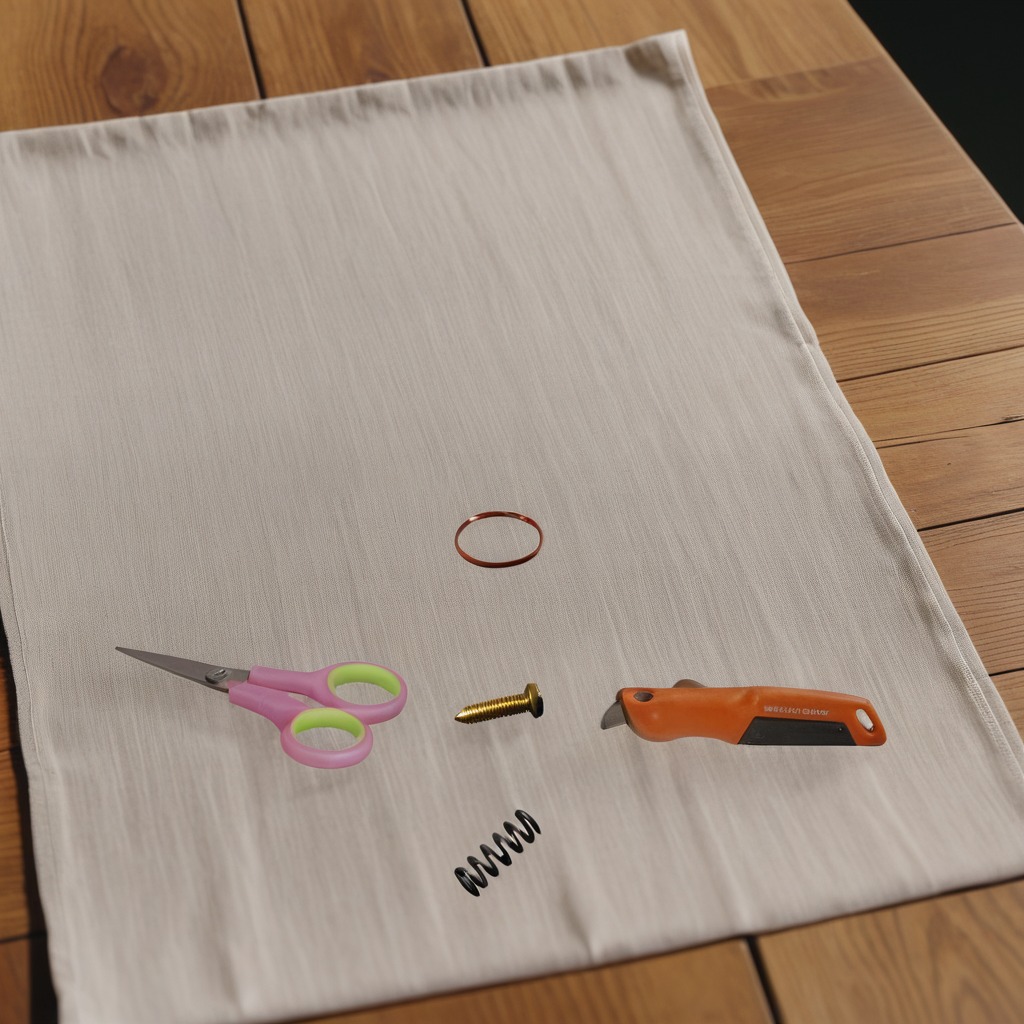
A rubber o-ring, a utility knife, a metal machine screw, a coiled metal spring, and a pair of scissors are lying on a wooden table.